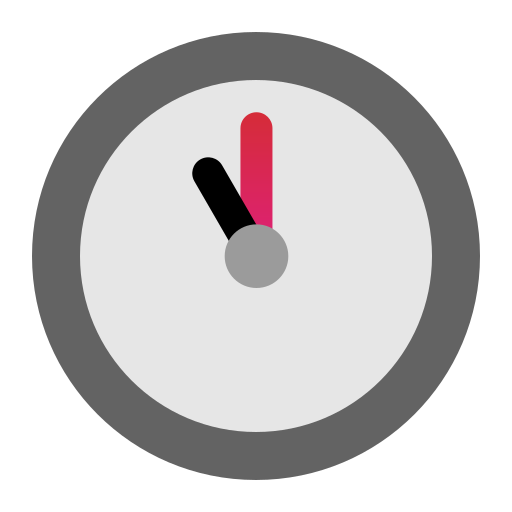
eleven oclock flat